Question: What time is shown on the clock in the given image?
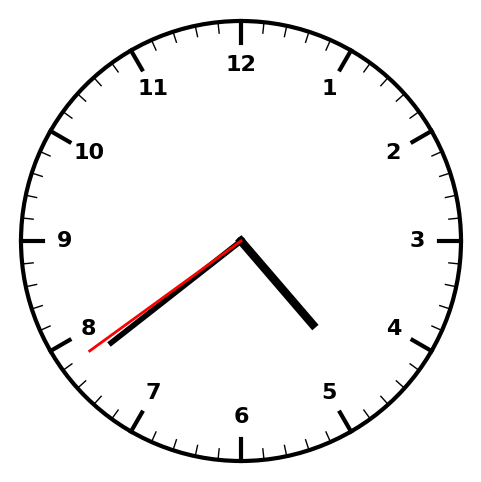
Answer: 04:38:39